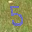
Label: 5